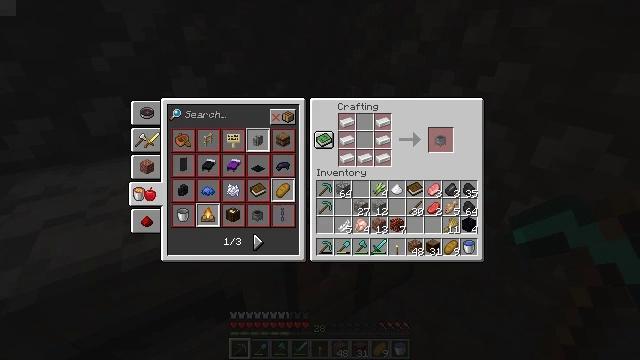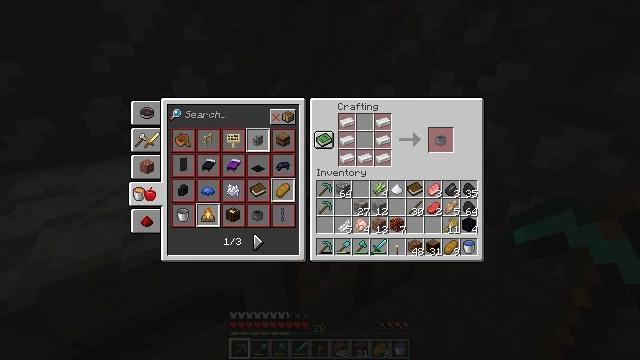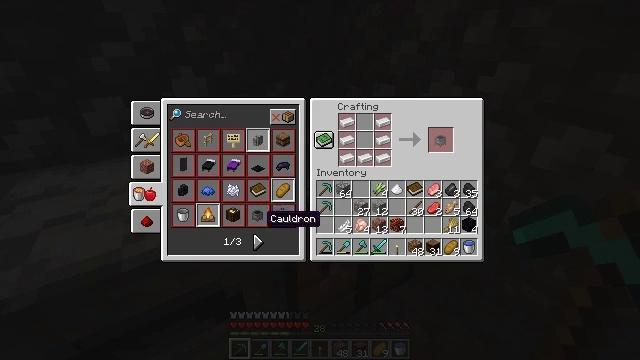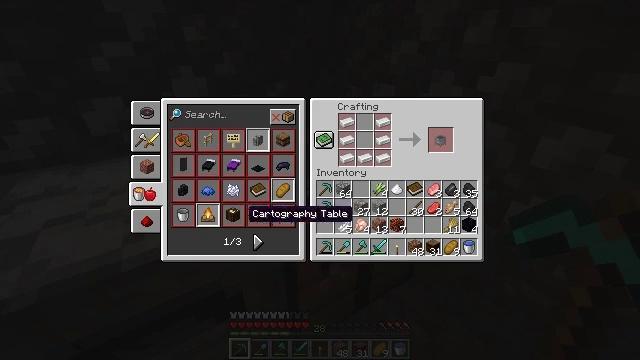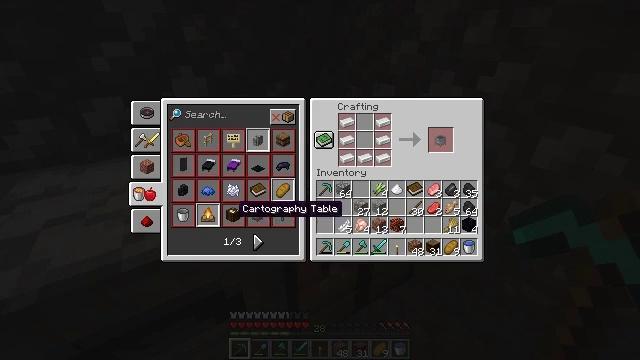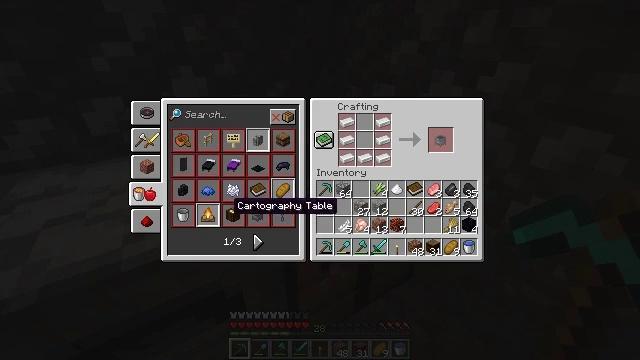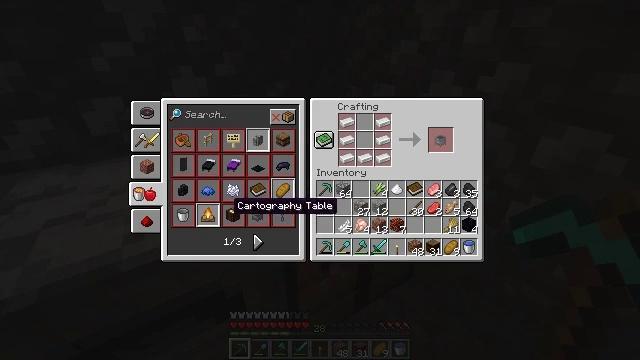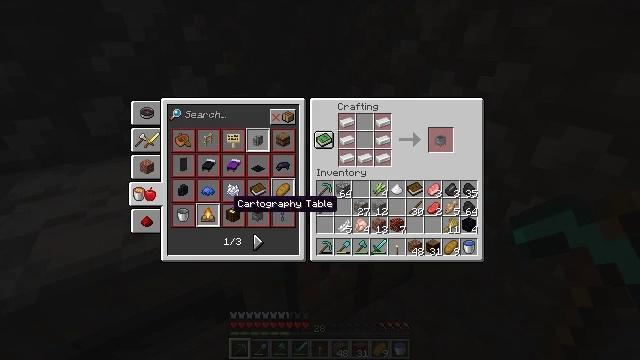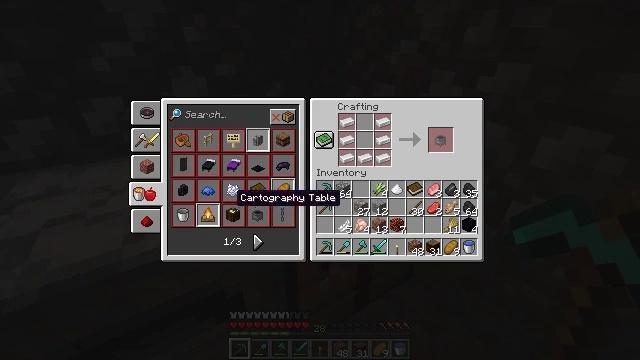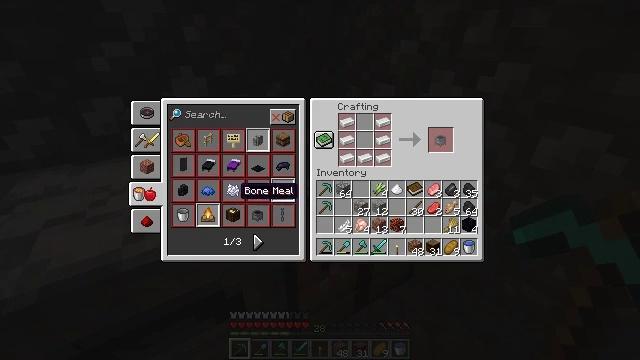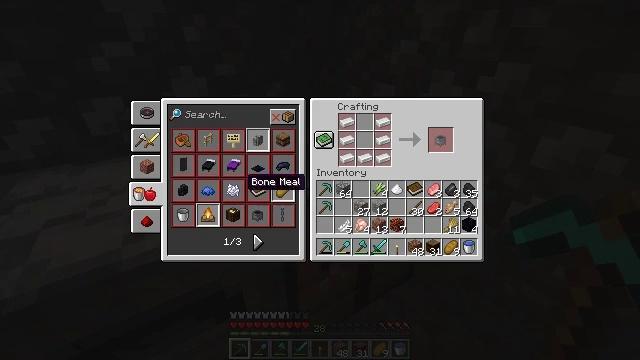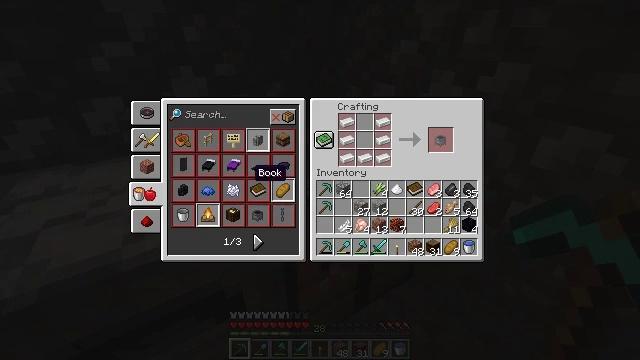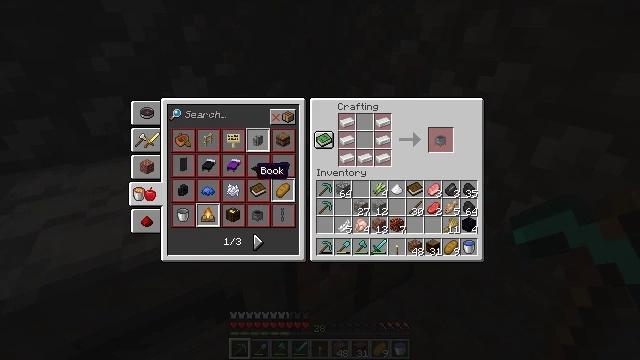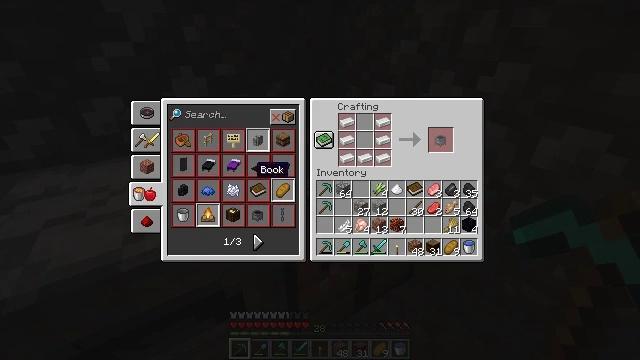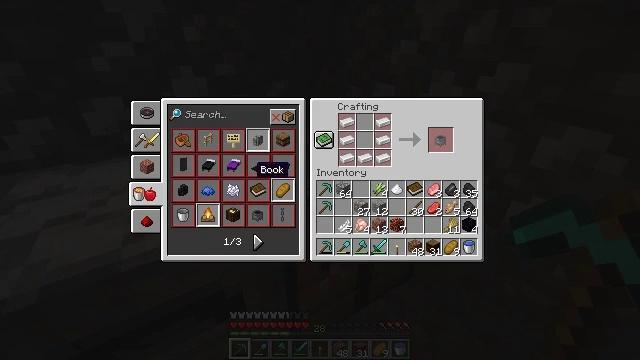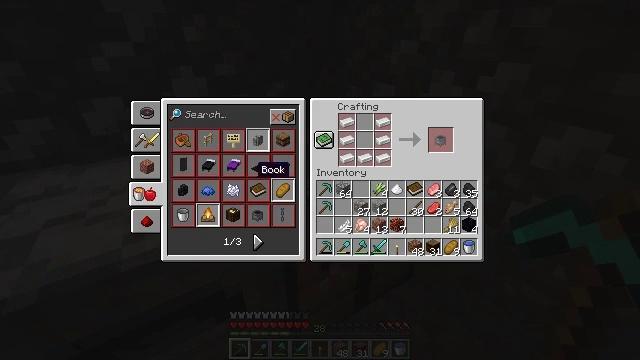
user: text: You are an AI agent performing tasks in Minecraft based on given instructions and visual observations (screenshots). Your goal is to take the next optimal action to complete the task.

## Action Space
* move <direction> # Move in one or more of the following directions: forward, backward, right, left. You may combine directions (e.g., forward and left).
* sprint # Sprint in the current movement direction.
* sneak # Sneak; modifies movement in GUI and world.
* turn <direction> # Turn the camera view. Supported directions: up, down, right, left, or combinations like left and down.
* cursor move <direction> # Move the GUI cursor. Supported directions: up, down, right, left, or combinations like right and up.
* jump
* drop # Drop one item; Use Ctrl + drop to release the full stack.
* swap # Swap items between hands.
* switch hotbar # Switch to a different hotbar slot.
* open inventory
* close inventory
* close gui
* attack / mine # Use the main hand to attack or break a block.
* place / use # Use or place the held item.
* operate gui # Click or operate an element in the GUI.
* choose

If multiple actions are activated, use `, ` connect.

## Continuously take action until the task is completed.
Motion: motion action
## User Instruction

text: Craft an enchanting table.
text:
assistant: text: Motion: no_op
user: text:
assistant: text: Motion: cursor move left
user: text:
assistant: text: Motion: cursor move left
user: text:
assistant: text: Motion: cursor move left
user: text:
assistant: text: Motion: no_op
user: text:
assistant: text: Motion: no_op
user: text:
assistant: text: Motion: no_op
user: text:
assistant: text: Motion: no_op
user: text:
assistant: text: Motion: no_op
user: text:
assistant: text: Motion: cursor move right and up
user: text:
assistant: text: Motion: cursor move right and up
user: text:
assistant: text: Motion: no_op
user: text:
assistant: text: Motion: no_op
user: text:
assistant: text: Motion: no_op
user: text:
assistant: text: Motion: no_op
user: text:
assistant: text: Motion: no_op
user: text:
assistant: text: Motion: no_op
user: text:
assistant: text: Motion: no_op
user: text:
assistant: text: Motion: no_op
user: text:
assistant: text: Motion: cursor move down
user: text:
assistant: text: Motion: cursor move down
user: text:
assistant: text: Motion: cursor move down
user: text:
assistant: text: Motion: cursor move down
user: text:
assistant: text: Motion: cursor move down
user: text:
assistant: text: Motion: no_op
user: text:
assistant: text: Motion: no_op
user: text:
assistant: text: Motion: no_op
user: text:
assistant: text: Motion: no_op
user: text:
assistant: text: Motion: operate gui
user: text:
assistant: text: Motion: operate gui